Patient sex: M
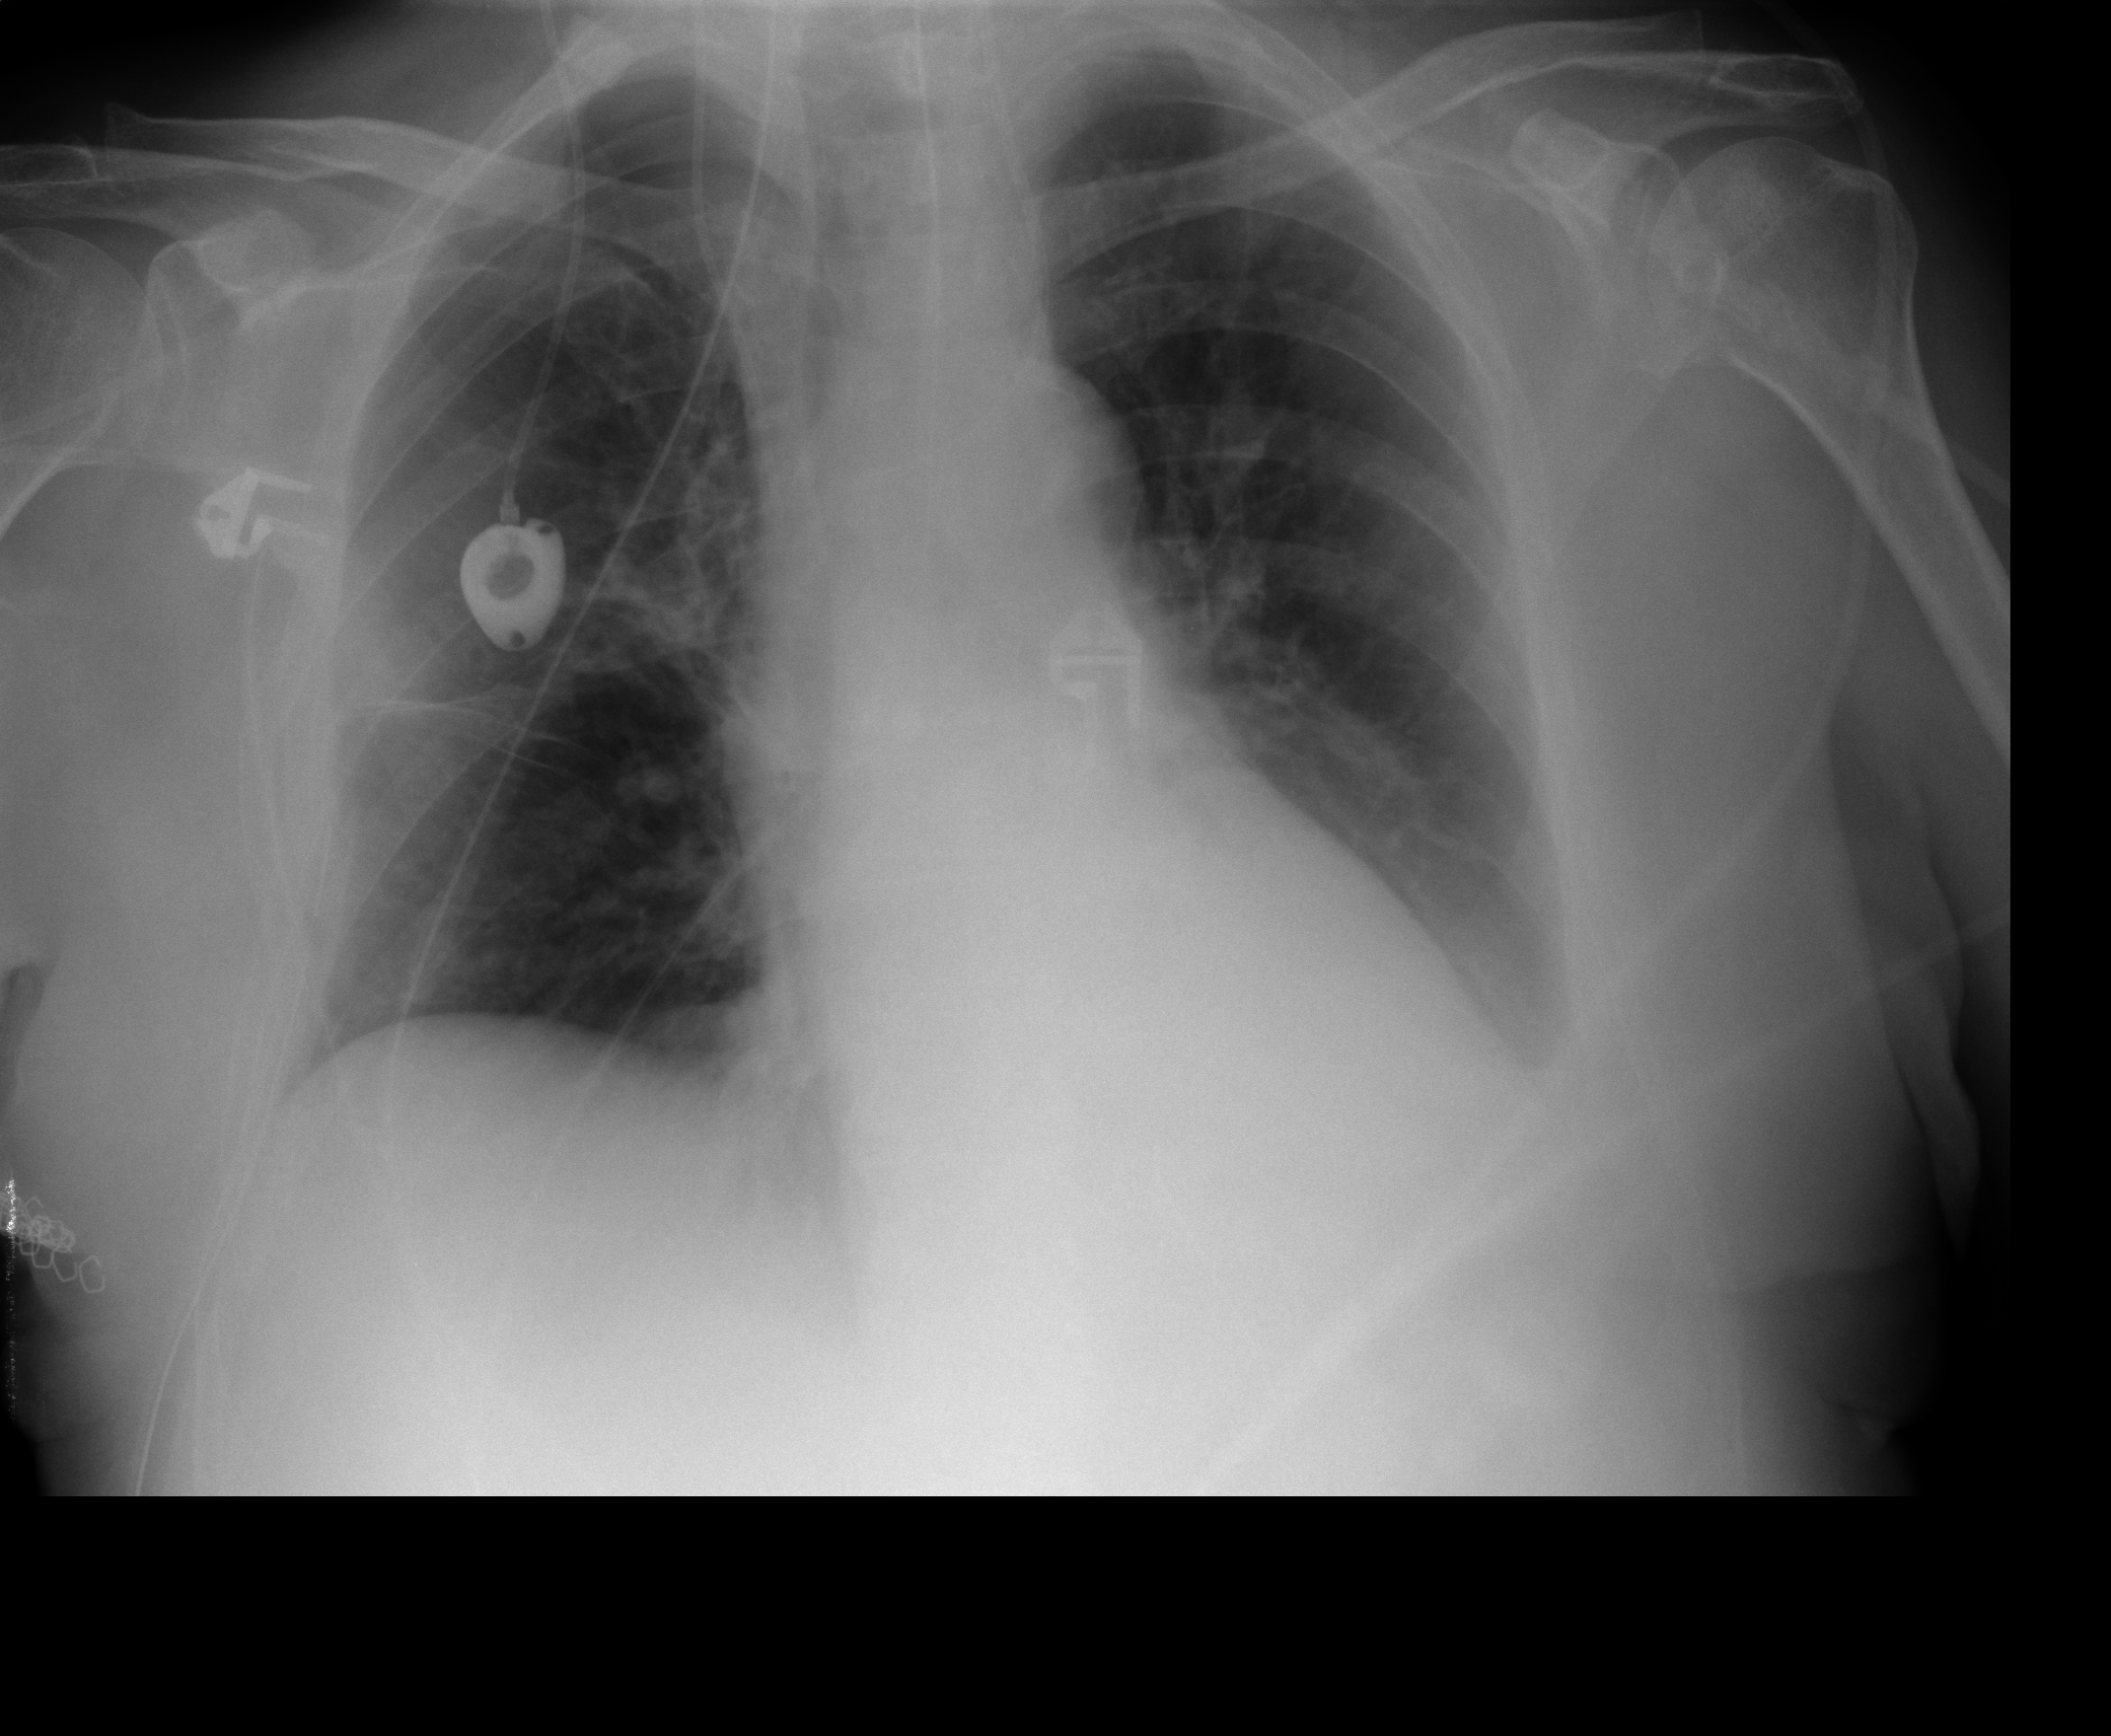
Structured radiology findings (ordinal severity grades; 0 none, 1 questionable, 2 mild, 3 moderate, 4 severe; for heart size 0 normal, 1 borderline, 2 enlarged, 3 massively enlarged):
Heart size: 2
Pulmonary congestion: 1
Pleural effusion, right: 0
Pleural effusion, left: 2
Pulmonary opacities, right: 0
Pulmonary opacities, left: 1
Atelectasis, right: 0
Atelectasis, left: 2